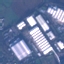
Land use / land cover: Industrial